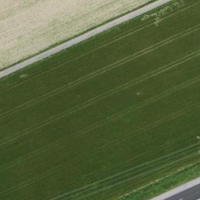
EUNIS habitat code: 57
Species observed at this site:
Milvus milvus